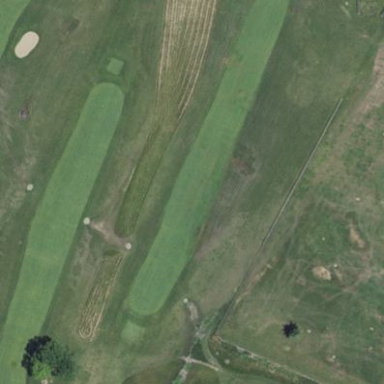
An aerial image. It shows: Rough grassy area used for golf.